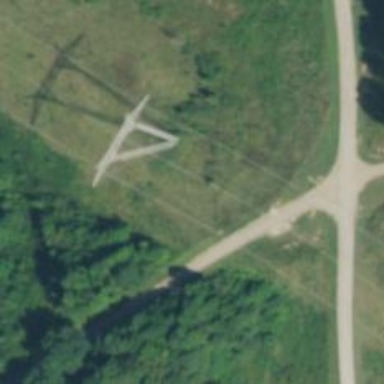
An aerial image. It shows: Lattice structure tower used for power transmission.